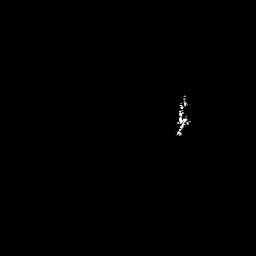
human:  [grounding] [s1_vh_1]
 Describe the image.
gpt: In the satellite image, there is  <ref>1 small ship </ref> <box>[[67, 44, 74, 53, 0]]</box> located at right.